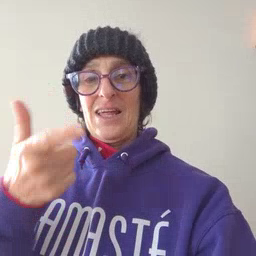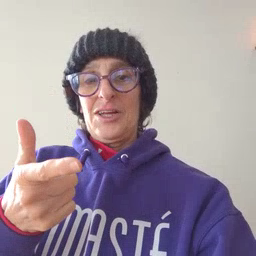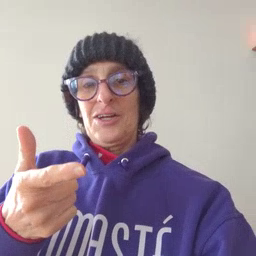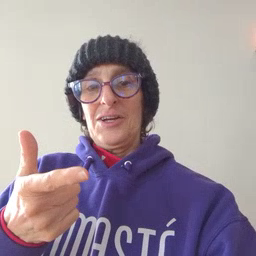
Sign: later